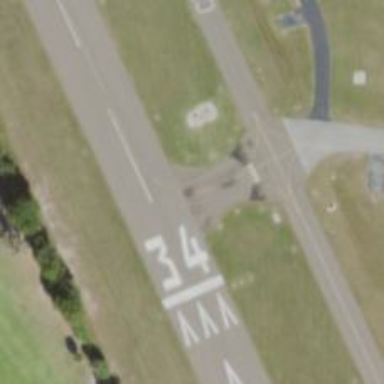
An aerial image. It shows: View of taxiway at the airport.